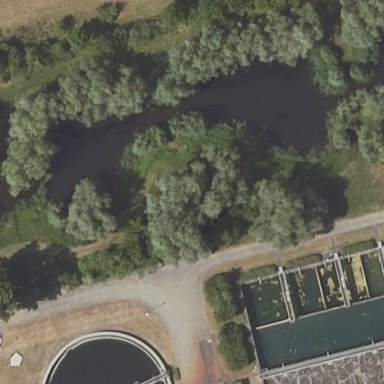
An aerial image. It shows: Pond with natural water.